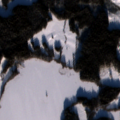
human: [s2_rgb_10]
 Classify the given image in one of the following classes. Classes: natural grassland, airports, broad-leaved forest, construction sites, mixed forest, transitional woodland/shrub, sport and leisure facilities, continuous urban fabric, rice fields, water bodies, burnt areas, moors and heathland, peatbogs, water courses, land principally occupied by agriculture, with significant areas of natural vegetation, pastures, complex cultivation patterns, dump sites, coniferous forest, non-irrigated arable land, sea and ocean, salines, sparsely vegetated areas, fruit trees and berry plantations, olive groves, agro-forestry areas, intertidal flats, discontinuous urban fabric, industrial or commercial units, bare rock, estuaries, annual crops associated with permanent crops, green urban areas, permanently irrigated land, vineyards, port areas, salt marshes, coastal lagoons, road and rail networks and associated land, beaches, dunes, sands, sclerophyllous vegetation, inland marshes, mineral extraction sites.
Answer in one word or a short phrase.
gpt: land principally occupied by agriculture, with significant areas of natural vegetation, coniferous forest, mixed forest, water bodies